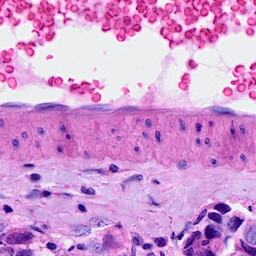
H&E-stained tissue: Breast